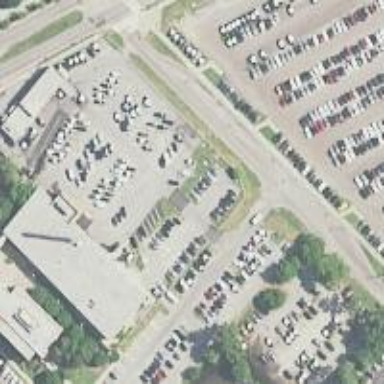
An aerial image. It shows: Multi-storey parking building.